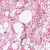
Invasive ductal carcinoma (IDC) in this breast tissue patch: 0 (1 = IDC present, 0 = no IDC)